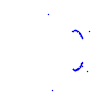
Particle: proton